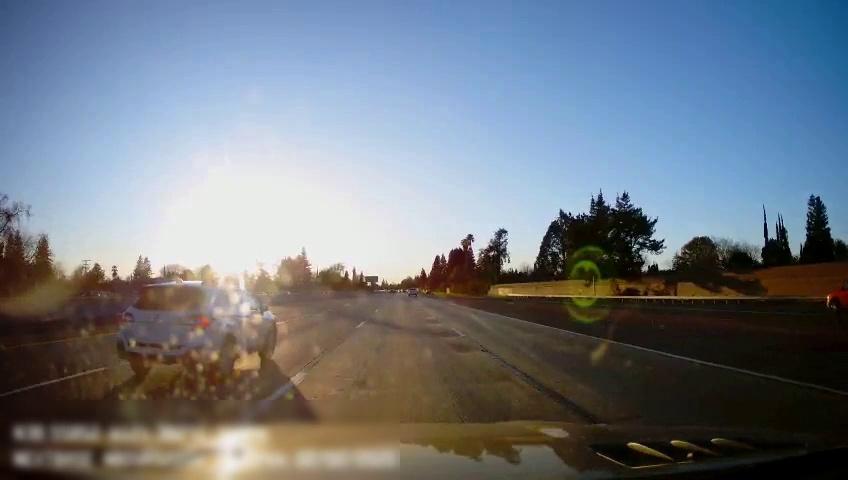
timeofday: Day
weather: Sunny
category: Drivable Space
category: Vehicles | Truck
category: Vehicles | SUV
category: Vehicles | SUV
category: Vehicles | SUV
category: Lanes | Alternate Lane
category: Lanes | Alternate Lane
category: Lanes | Current Lane
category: Lanes | Current Lane
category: Lanes | Alternate Lane
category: Traffic | Signs